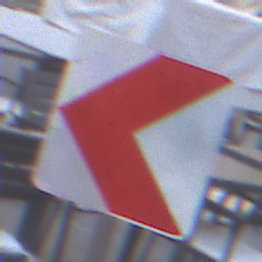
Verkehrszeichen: RichtungstafelnInKurvenKleinRechts
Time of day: MorningAfternoon
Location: Outdoor (Urban)
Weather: PartlyCloudy
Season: NotSpecified
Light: Natural